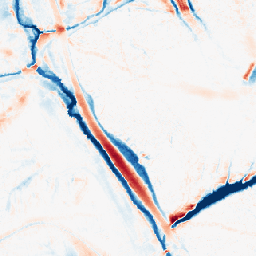
Category: morphological
Decomposition family: morphological_ellipse
Decomposition parameters: operation: average
width: 20
height: 30
Upsampling method: area
Upsampling parameters: scale: 8
Upsampling scale: 8